Question: I've successfully connected in Facebook using Social Framework, also able to get list of my friends. However, I need to invite friend to use my app, I have been reading some articles and stackoverflow, that this need to use Facebook SDK.
Now, I able to achieve this using Facebook SDK. but then I need to re-logging (show pop up or direct to FB app). What I want is, to use session or 'outhToken' that I have while I connected using 'Social Framework' and use it in Facebook SDK. what I know, I have 'outhToken' already. how to use this maybe to pass in 'FBSession' or whatever class object to show app request ?
below is sample of app request.

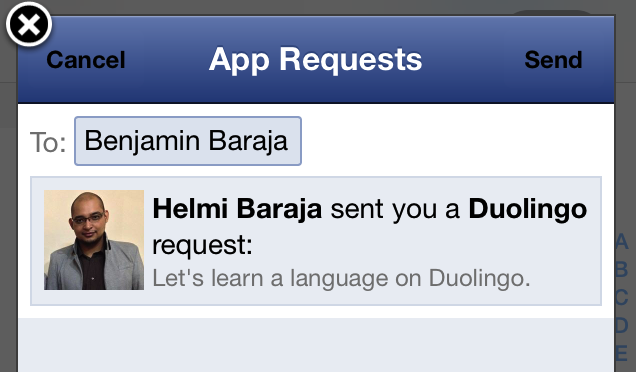
Answer: For those who stumbled this question,
Facebook now remove graph API to grab friends that doesn't install the app. hence we cannot invite friends who doesn't install app.
even using Facebook SDK. if anyone has better solution or any updates on this, please share.